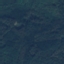
Land use / land cover: Forest